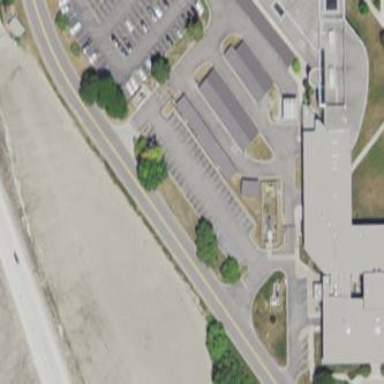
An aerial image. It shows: Carports used as parking spaces.